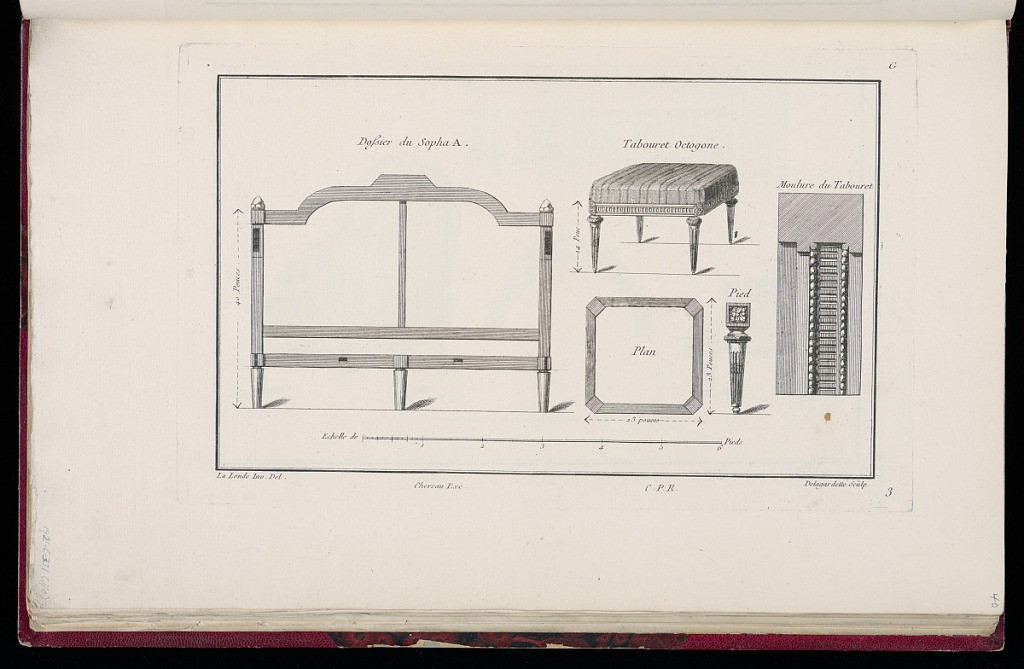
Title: Dossier du Sopha A, Tabouret Octogone, Moulure du Tabouret
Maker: Richard de Lalonde, French, active 1780–96
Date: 1775-1788
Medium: Etching on off-white laid paper
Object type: Print
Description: Carpentry design for the backrest of the sofa represented in 1921-6-331-38, as well as the design for an octagonal stool and details of the carving of the stool's legs and molding, decorated with ornament motifs including rosette, bead course, and fluting. The plate is signed and numbered.